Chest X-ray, AP view. Patient: 7 years old, sex F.
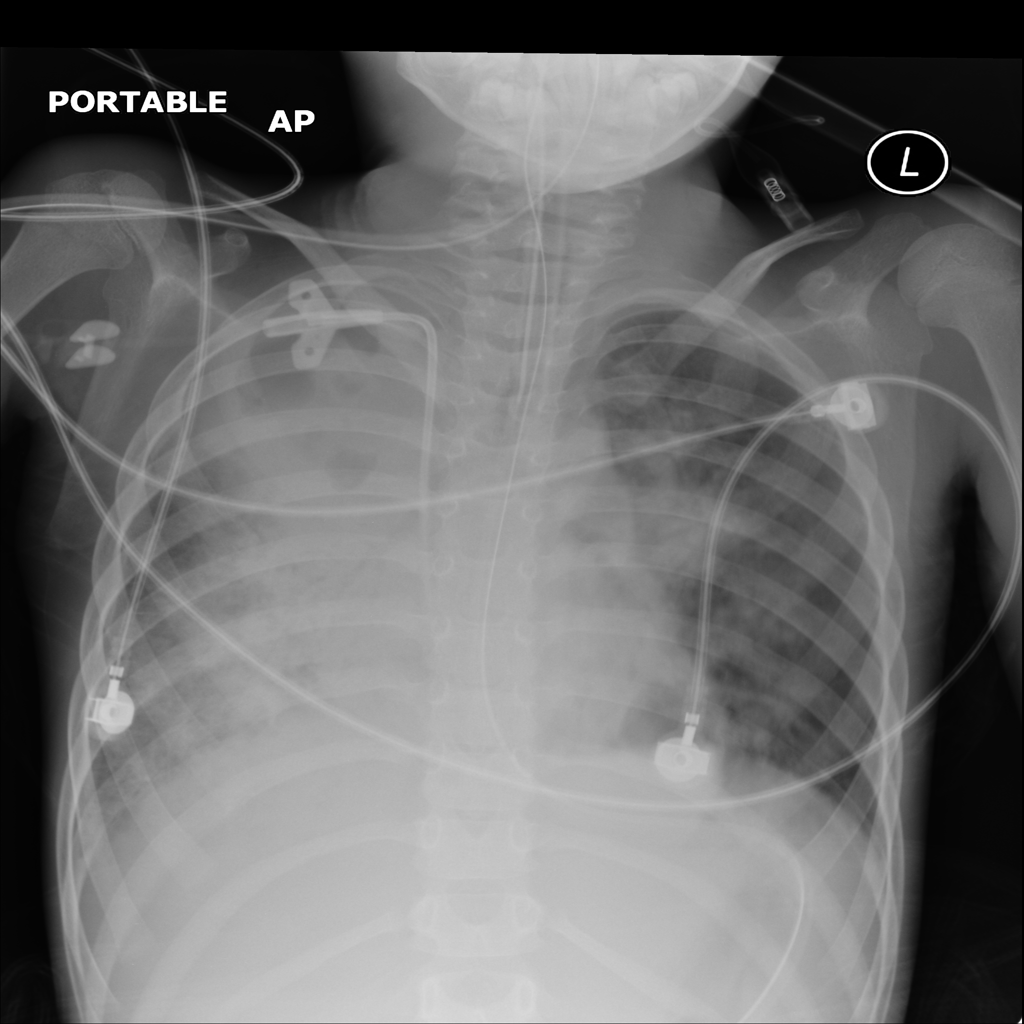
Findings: Infiltration